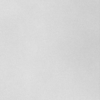
Label: dusty